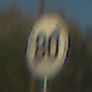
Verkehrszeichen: EndeGeschwindigkeit80
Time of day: SunriseSunset
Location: Outdoor (RoadRail)
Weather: Clear
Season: NotSpecified
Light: Natural